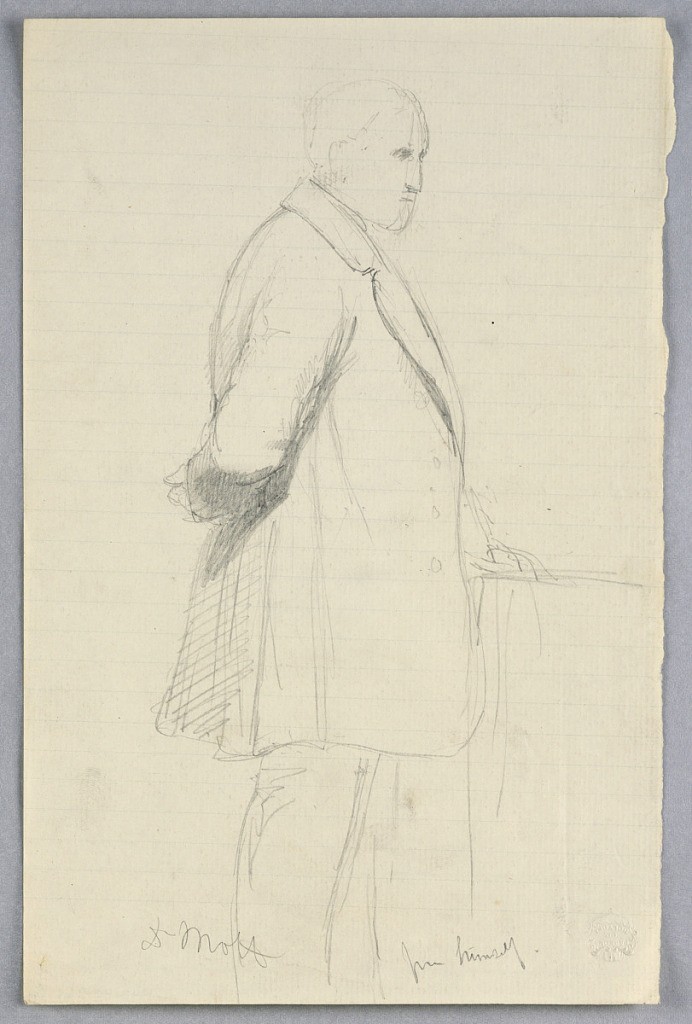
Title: Study of Dr. Mott for "Scientific Group"
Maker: Daniel Huntington, American, 1816–1906
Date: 1858
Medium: Graphite on lined white laid paper
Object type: Drawing
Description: Probably a study for the scientific group, never painted. Man facing towards the right, his right arm behind his back in the rhetorical position. His feet not shown.